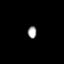
Tissue: lung
Cell type: Endothelial cells
Senescence score: 0.6
Nuclear area (px): 104
Mean DAPI intensity: 163.615